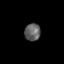
Tissue: skin
Cell type: Epithelial cells
Senescence score: 0.7944
Nuclear area (px): 272
Mean DAPI intensity: 95.923